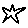
Label: star